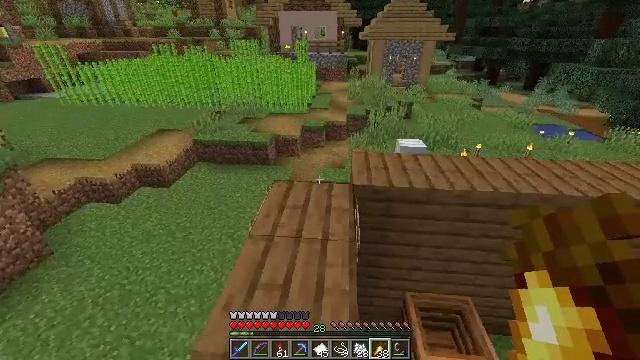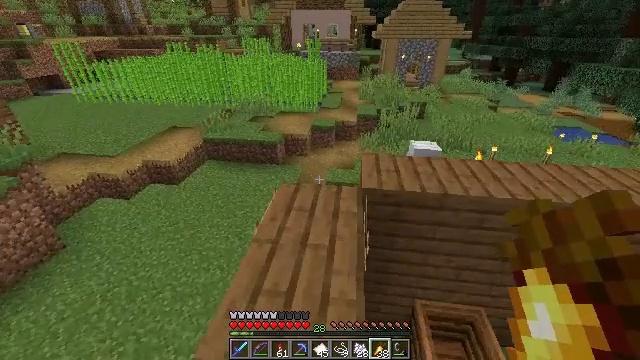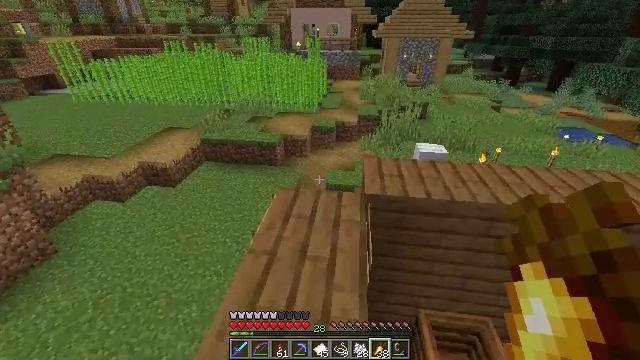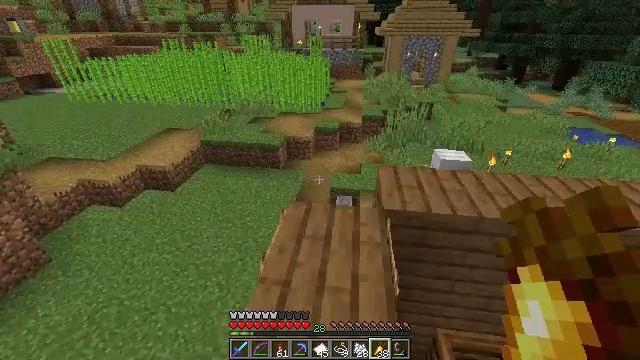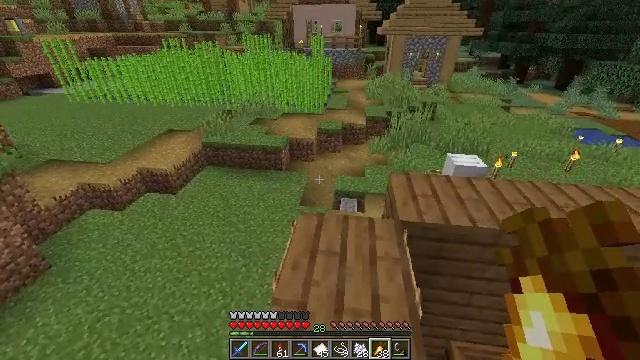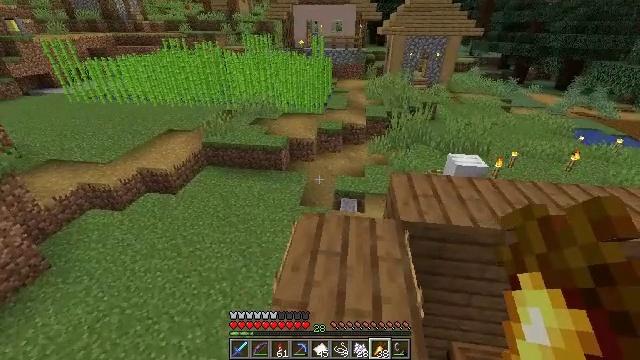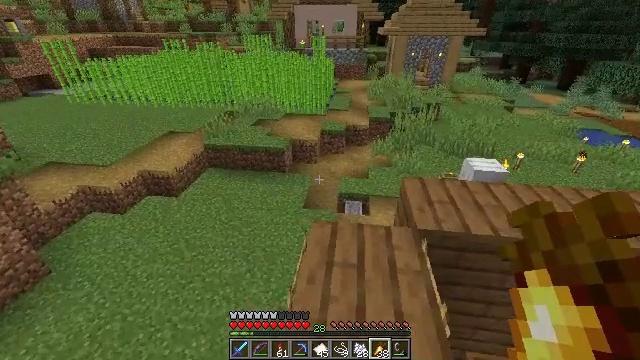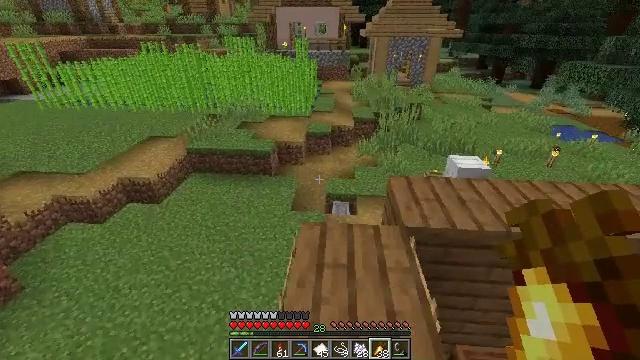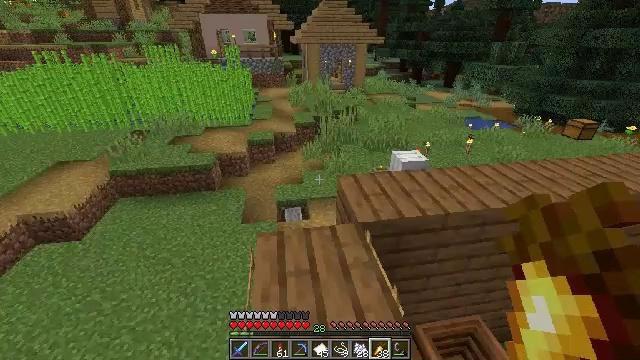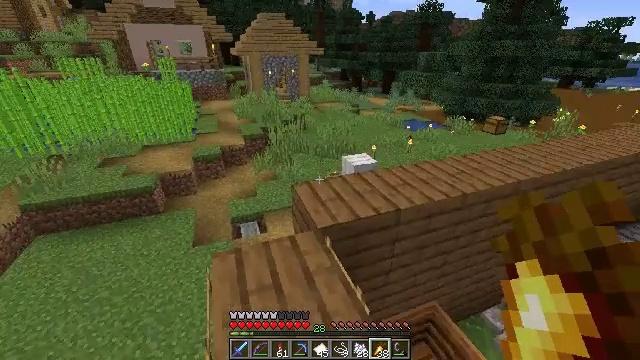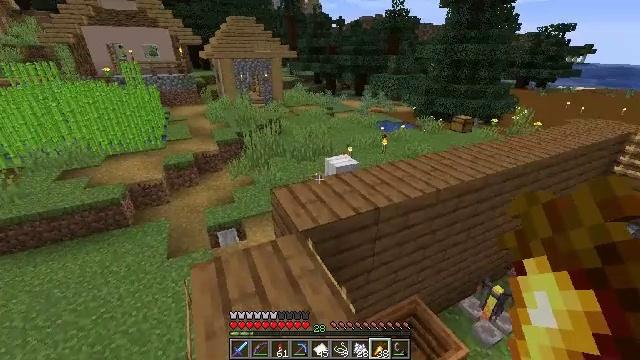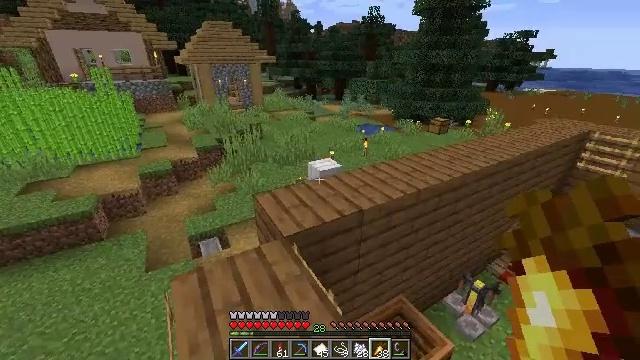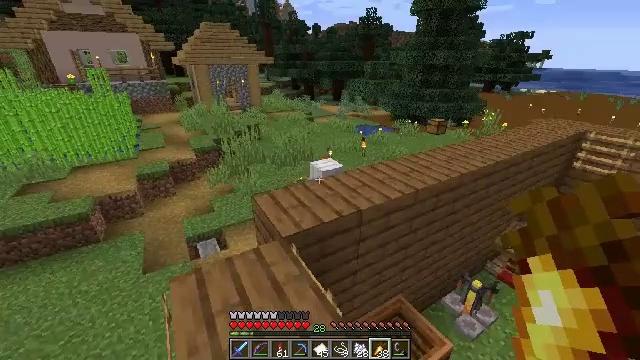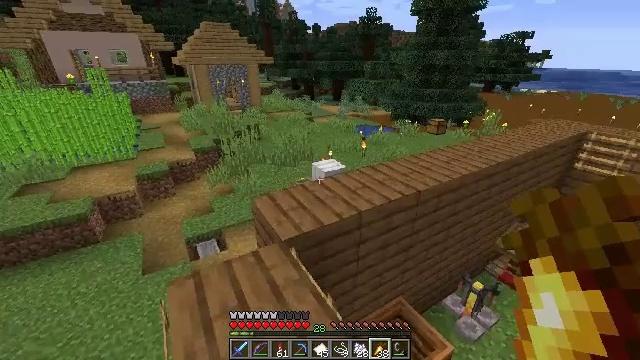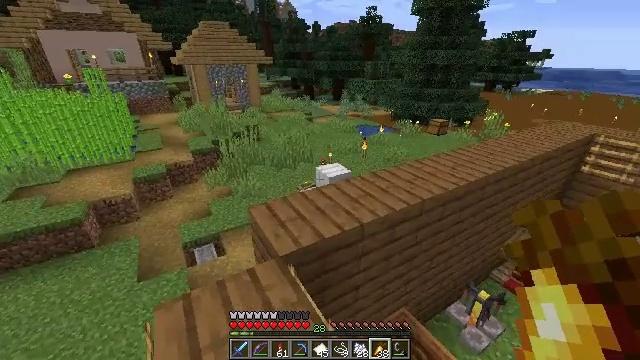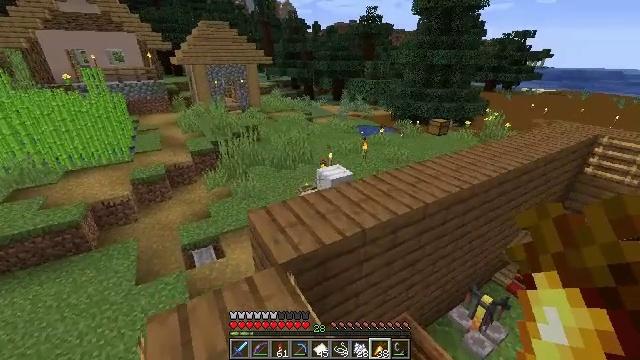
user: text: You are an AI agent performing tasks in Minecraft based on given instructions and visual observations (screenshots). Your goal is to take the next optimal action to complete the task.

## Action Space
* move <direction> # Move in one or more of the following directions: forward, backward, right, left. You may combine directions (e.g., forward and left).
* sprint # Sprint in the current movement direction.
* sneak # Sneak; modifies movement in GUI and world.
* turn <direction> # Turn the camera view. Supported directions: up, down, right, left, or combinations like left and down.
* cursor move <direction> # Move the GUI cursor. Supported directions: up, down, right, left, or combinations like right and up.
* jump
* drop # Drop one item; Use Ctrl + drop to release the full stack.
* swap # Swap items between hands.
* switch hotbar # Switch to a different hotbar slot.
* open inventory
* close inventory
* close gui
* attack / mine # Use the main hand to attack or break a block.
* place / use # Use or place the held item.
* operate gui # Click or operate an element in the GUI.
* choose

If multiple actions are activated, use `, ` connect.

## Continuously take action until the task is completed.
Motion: motion action
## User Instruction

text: Combine gold nuggets and melon in the grid to make a glistering melon slice.
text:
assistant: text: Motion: move forward, turn left
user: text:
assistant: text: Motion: move forward and move left
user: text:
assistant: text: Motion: move forward and move left
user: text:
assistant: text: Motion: move forward and move left
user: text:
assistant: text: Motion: no_op
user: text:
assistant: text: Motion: no_op
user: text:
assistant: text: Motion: turn right
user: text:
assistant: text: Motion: turn right and up
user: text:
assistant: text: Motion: turn right and up
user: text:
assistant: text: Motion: turn right
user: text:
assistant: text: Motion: turn right
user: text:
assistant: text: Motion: no_op
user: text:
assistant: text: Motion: move forward
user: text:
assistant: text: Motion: move forward
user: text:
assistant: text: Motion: move forward
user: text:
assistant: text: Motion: no_op
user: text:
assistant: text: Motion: move forward
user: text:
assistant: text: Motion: move forward
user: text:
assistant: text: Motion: move forward
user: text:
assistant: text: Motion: no_op
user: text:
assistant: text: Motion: no_op
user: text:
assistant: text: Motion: move forward, turn right
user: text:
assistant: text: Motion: move forward, turn right
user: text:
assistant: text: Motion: move forward, turn right and up
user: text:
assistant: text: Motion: turn right and up
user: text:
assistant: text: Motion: turn right
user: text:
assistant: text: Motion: move forward, turn right
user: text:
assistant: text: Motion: move forward, turn right
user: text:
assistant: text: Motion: move forward, turn right
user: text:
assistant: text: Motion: move forward, turn right